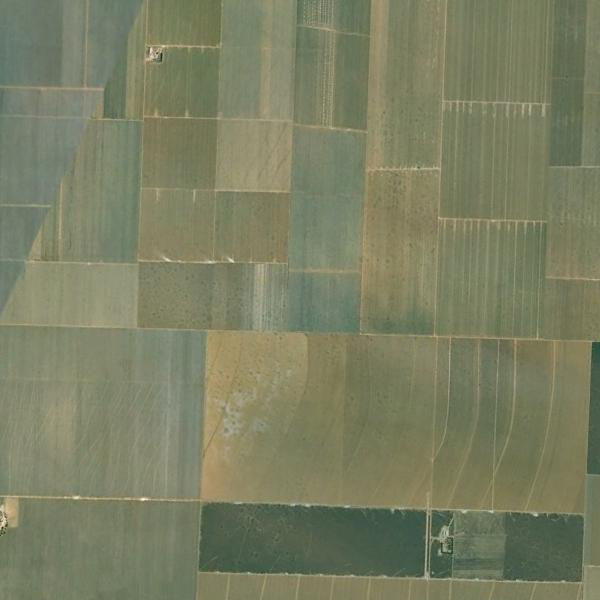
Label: Farmland